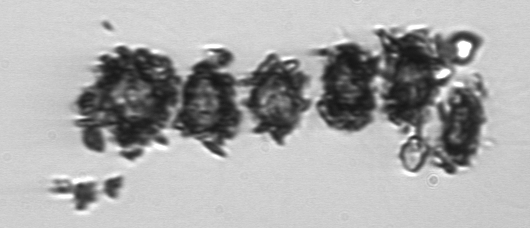
Label: Thalassiosira_TAG_external_detritus